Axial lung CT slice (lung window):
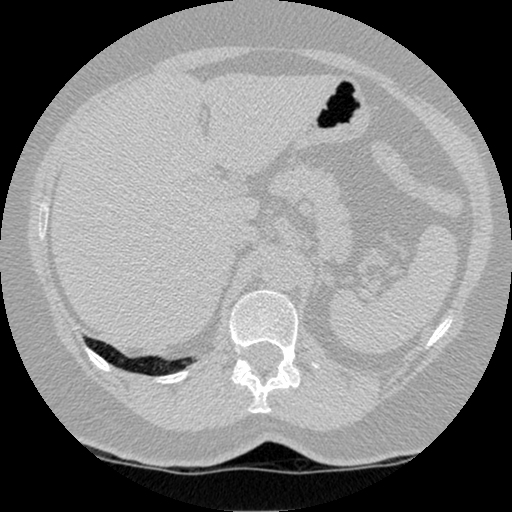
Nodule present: no